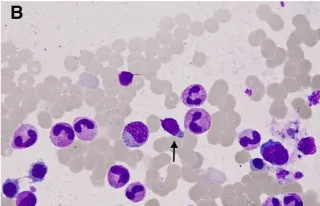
Representative bone marrow (BM) smear images after chemotherapy. (A, B) Plasmacytoid change of lymphocytes was observed occasionally in the BM smear (arrow).
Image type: pathology (giemsa)